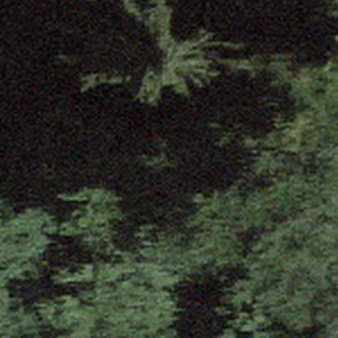
Label: other